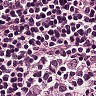
Metastatic tissue present: no